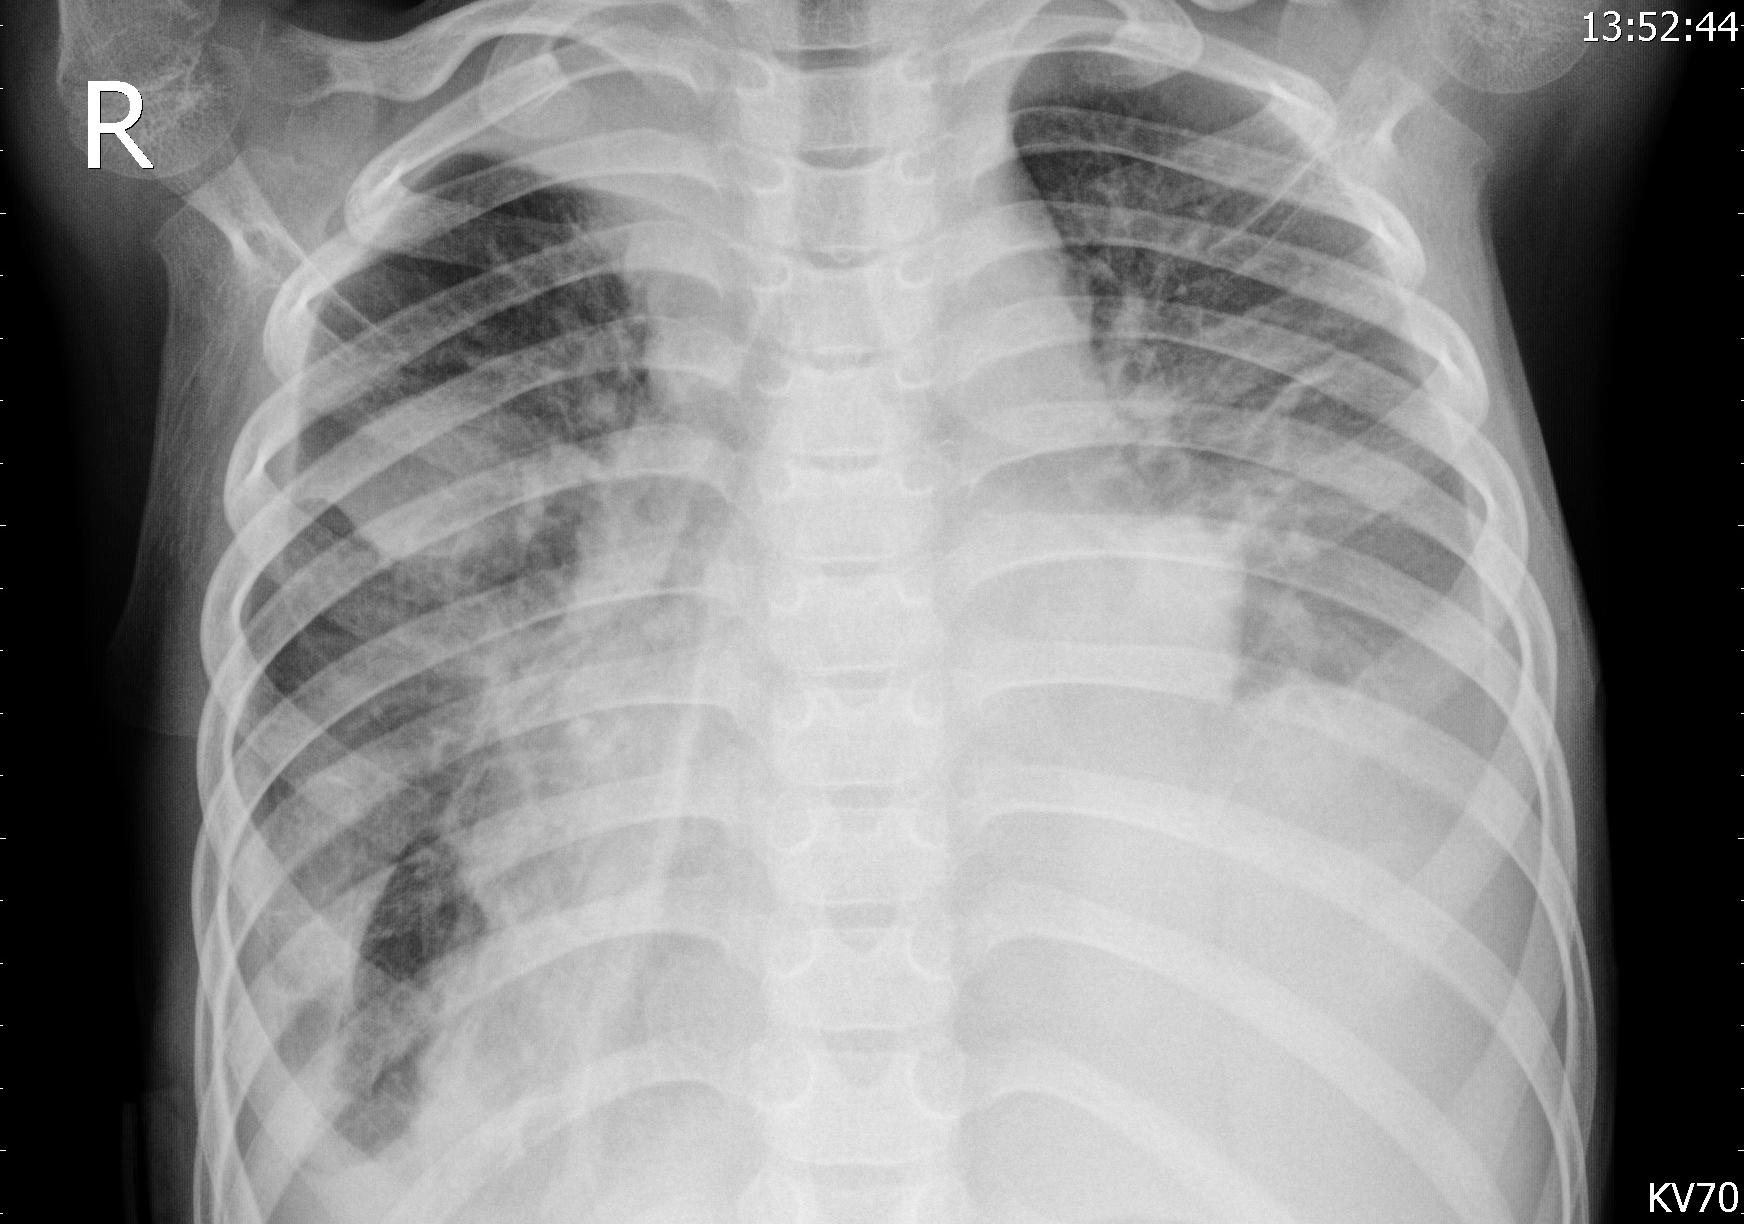
Diagnosis: PNEUMONIA